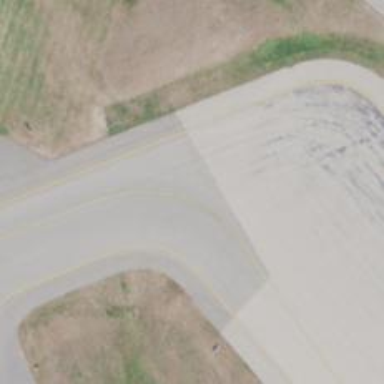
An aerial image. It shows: Image of taxiway at airport.